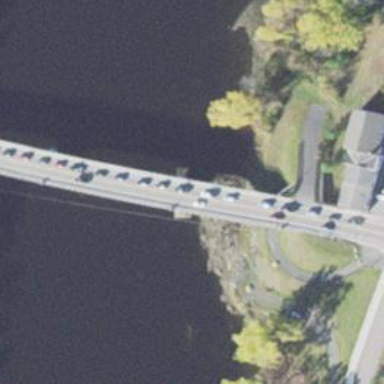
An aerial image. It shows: Beam bridge made by humans.